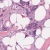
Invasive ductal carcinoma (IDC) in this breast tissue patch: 1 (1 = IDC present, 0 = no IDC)